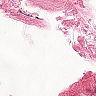
Metastatic tissue present: no